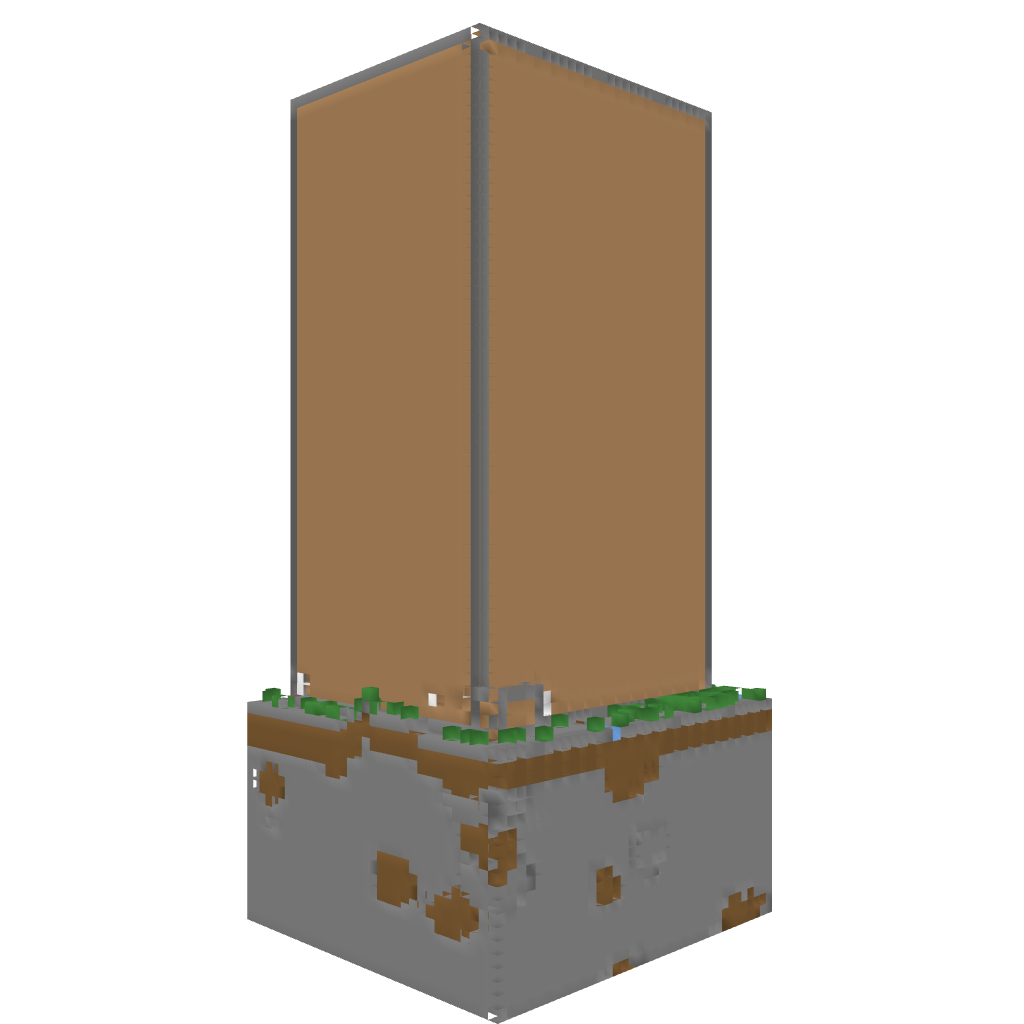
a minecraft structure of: A very big house with trap! bad low quality